Field crop: maize
Growth stage: 2
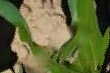
Species: maize